Field crop: tomato
Growth stage: 1
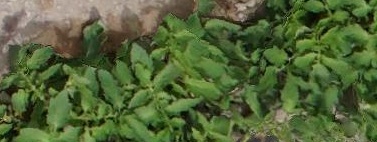
Species: tomato